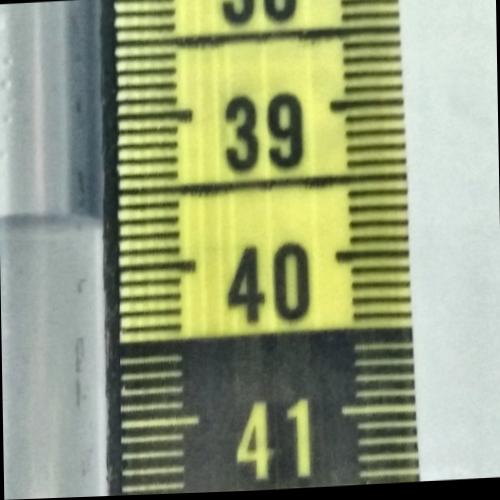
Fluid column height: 39.7 cm